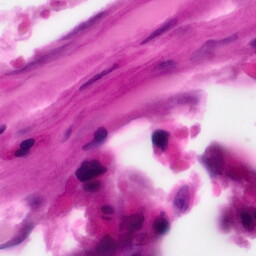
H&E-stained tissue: Pancreatic